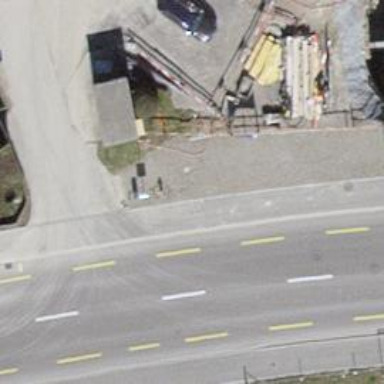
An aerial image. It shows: Bus stop with platform for public transport.